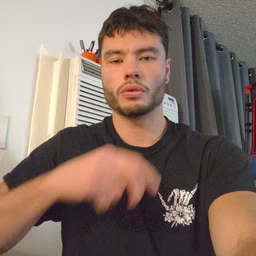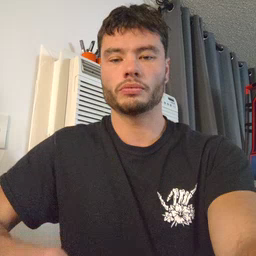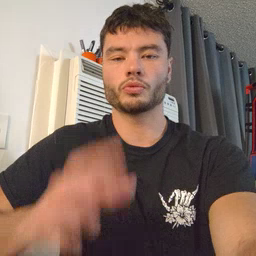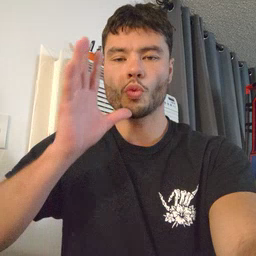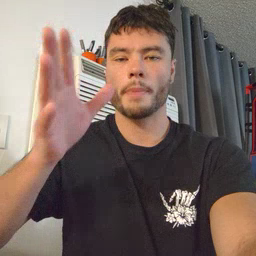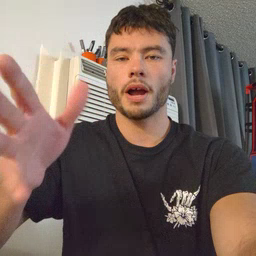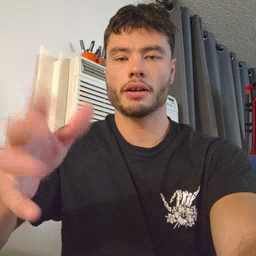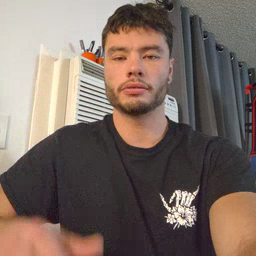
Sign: grandma